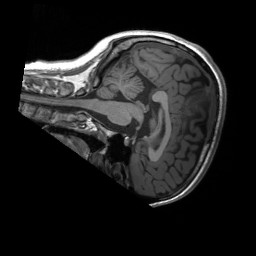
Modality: T1w
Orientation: sagittal
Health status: healthy
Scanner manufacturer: siemens
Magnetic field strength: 3 T
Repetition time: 1.9 s
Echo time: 0.00232 s